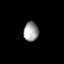
Tissue: lung
Cell type: Epithelial cells
Senescence score: 0.2433
Nuclear area (px): 282
Mean DAPI intensity: 158.39